Field crop: maize
Growth stage: 1
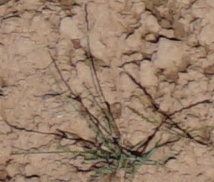
Species: lolium